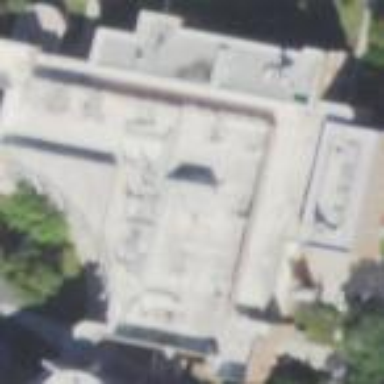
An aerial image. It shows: View of university building.